Here is the wavelet time-frequency representation (scalogram) of a rolling-element bearing's vibration measurement. What is the most likely bearing condition (normal, inner_race, outer_race, ball)?
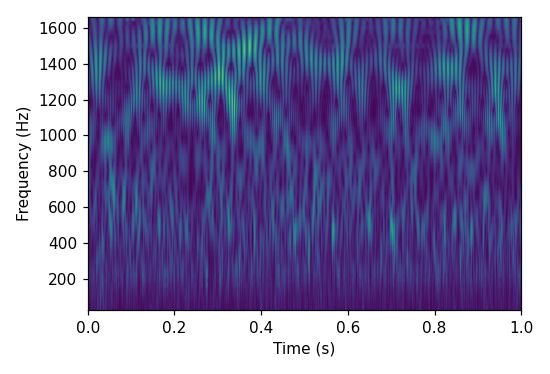
Answer: normal